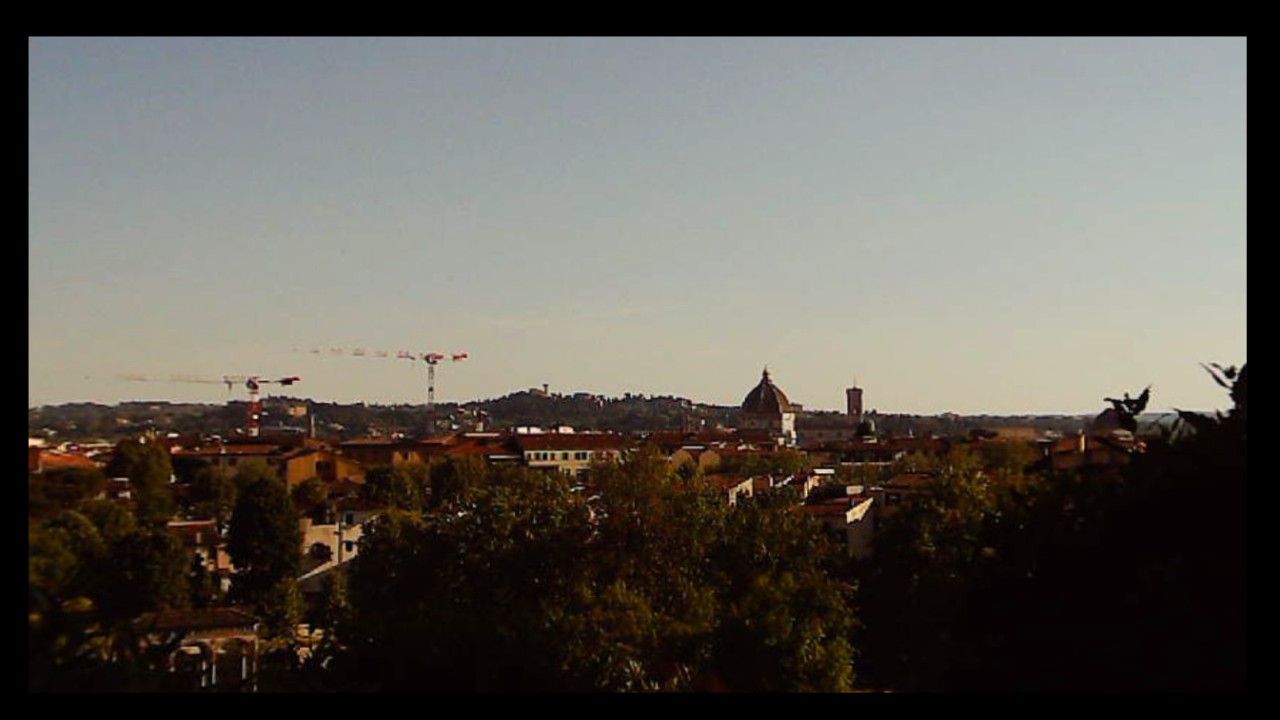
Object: Betafpv air75